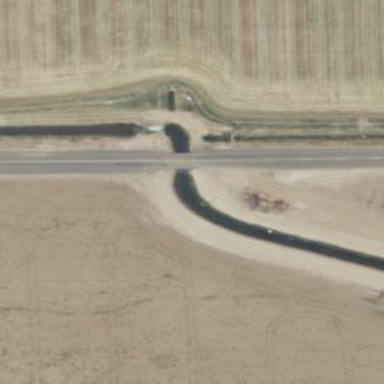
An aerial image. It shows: Culvert underpass for canal.